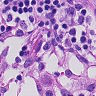
Metastatic tissue present: no